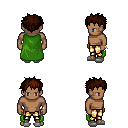
a pixel art fantasy rpg character, male body template, human, dark skin, green cape, gold greaves, brown bedhead hairstyle, bracelets, white slippers, four views (front, back, left, right), 2x2 character sprite sheet, small pixel art, hard edges, no anti-aliasing